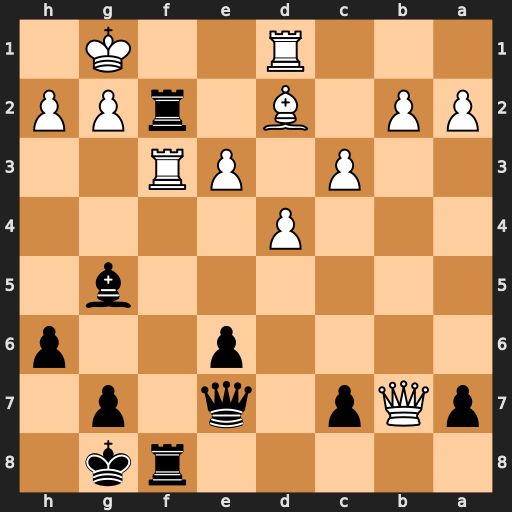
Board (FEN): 5rk1/pQp1q1p1/4p2p/6b1/3P4/2P1PR2/PP1B1rPP/3R2K1
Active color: b
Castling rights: -
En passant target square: -
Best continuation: R8xf3 gxf3 Rxd2 Qc8+ Kh7 Rxd2 Bxe3+ Kf1 Bxd2